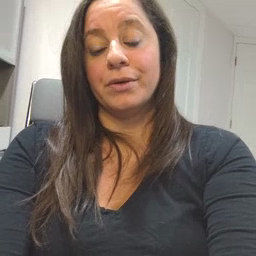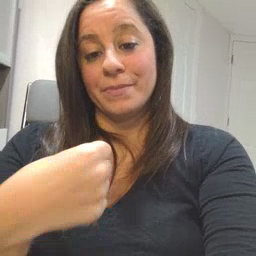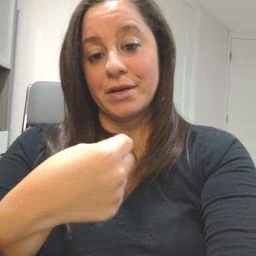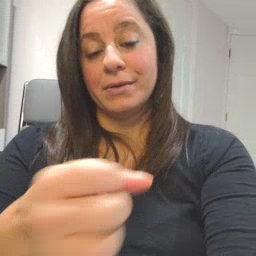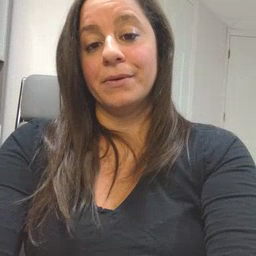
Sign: make